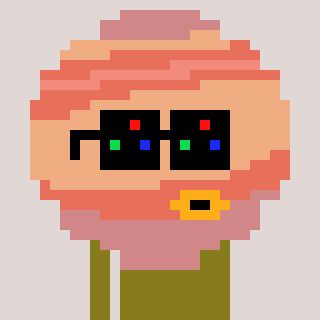
a pixel art character with square black sunglasses, a jupiter-shaped head and a gunk-colored body on a warm background